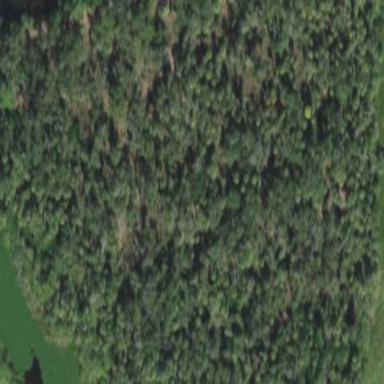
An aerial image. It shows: Forest area.